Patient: sex F, age 59
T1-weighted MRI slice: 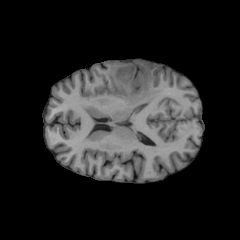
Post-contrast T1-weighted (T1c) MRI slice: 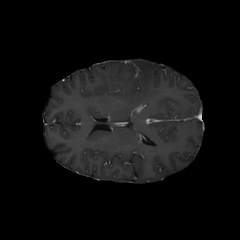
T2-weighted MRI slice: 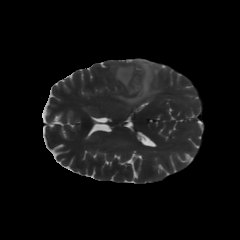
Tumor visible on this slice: yes
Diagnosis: Astrocytoma, IDH-mutant
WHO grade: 3